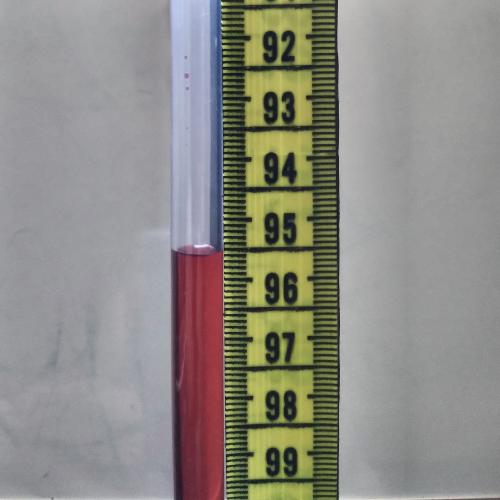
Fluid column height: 95.6 cm